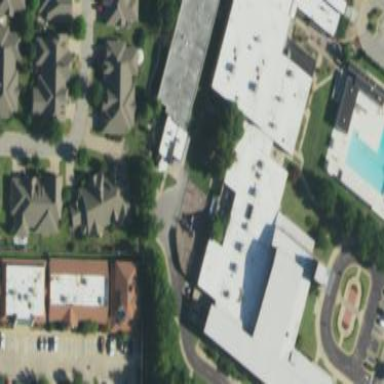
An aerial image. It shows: Community center building.